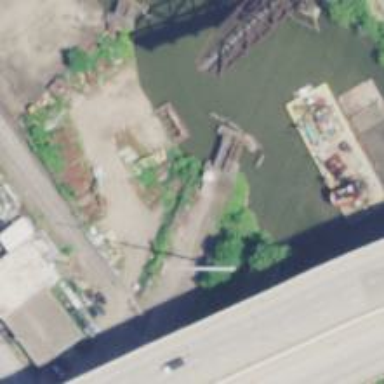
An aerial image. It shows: Bascule movable rail bridge.